Aerial crown-view tile of a tropical tree (Barro Colorado Island, Panama), acquired 20240918:
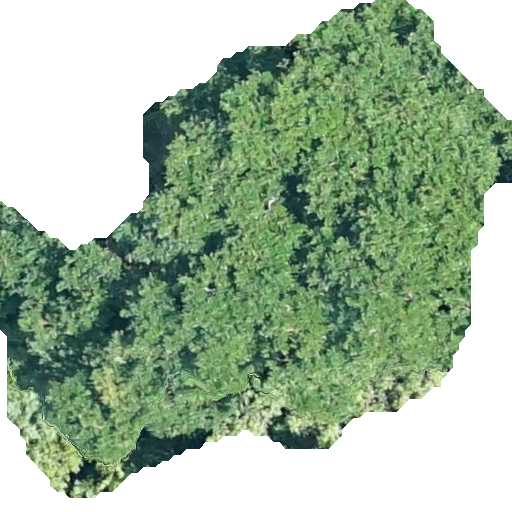
Species: Simarouba amara
GBIF accepted scientific name: Simarouba amara
Crown area: 261.832 m²